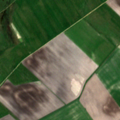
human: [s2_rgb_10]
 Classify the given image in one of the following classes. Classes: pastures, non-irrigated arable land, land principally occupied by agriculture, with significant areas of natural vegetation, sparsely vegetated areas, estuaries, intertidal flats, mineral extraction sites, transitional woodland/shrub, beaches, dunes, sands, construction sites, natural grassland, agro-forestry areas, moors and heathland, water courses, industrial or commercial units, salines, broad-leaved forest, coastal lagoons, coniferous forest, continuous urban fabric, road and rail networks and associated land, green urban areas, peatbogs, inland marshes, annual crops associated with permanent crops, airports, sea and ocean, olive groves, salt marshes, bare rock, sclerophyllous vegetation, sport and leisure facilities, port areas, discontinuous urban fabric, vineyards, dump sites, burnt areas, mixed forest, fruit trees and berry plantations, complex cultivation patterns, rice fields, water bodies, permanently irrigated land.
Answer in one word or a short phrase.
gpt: non-irrigated arable land, pastures, natural grassland